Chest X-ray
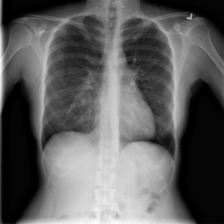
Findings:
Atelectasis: negative
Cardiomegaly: negative
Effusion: negative
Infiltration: negative
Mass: negative
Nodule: negative
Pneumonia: negative
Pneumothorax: negative
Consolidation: negative
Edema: negative
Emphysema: negative
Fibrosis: negative
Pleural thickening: negative
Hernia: negative